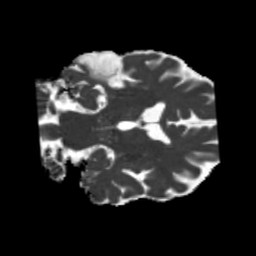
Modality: MD
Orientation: coronal
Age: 63
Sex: male
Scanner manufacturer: siemens
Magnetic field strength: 3 T
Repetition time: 5.25 s
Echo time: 0.08 s